Interaction volume radius: 5 \u00c5
Interaction volume height: 10 \u00c5
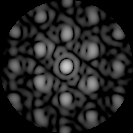
Disorder parameter: 0.365